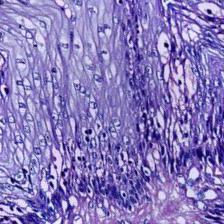
Diagnosis: Normal